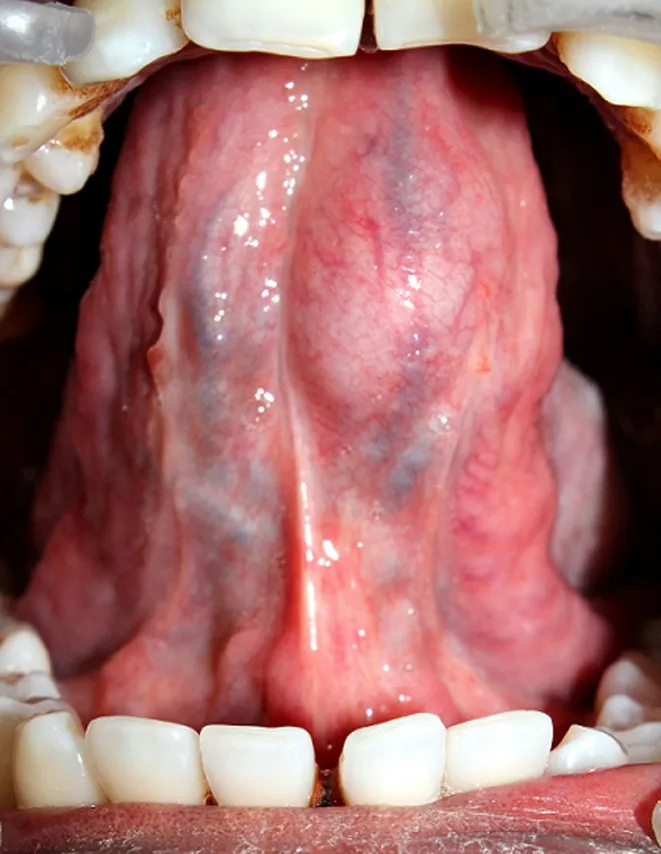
intra-oral view showing a swelling on the left ventral surface of tongue.
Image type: pathology (fish)